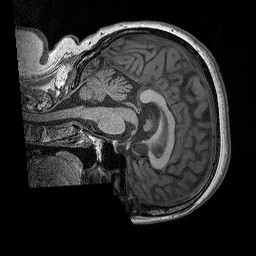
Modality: T1w
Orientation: sagittal
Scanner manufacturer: siemens
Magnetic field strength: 3 T
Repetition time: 2.3 s
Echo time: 0.00298 s